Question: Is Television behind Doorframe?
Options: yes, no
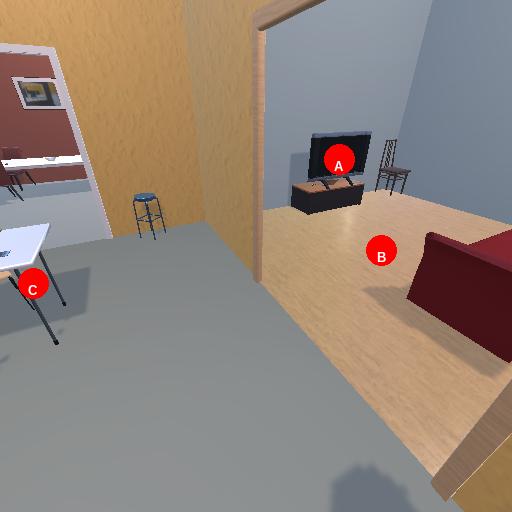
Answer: yes